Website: ulta-beauty
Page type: delivery-shipping
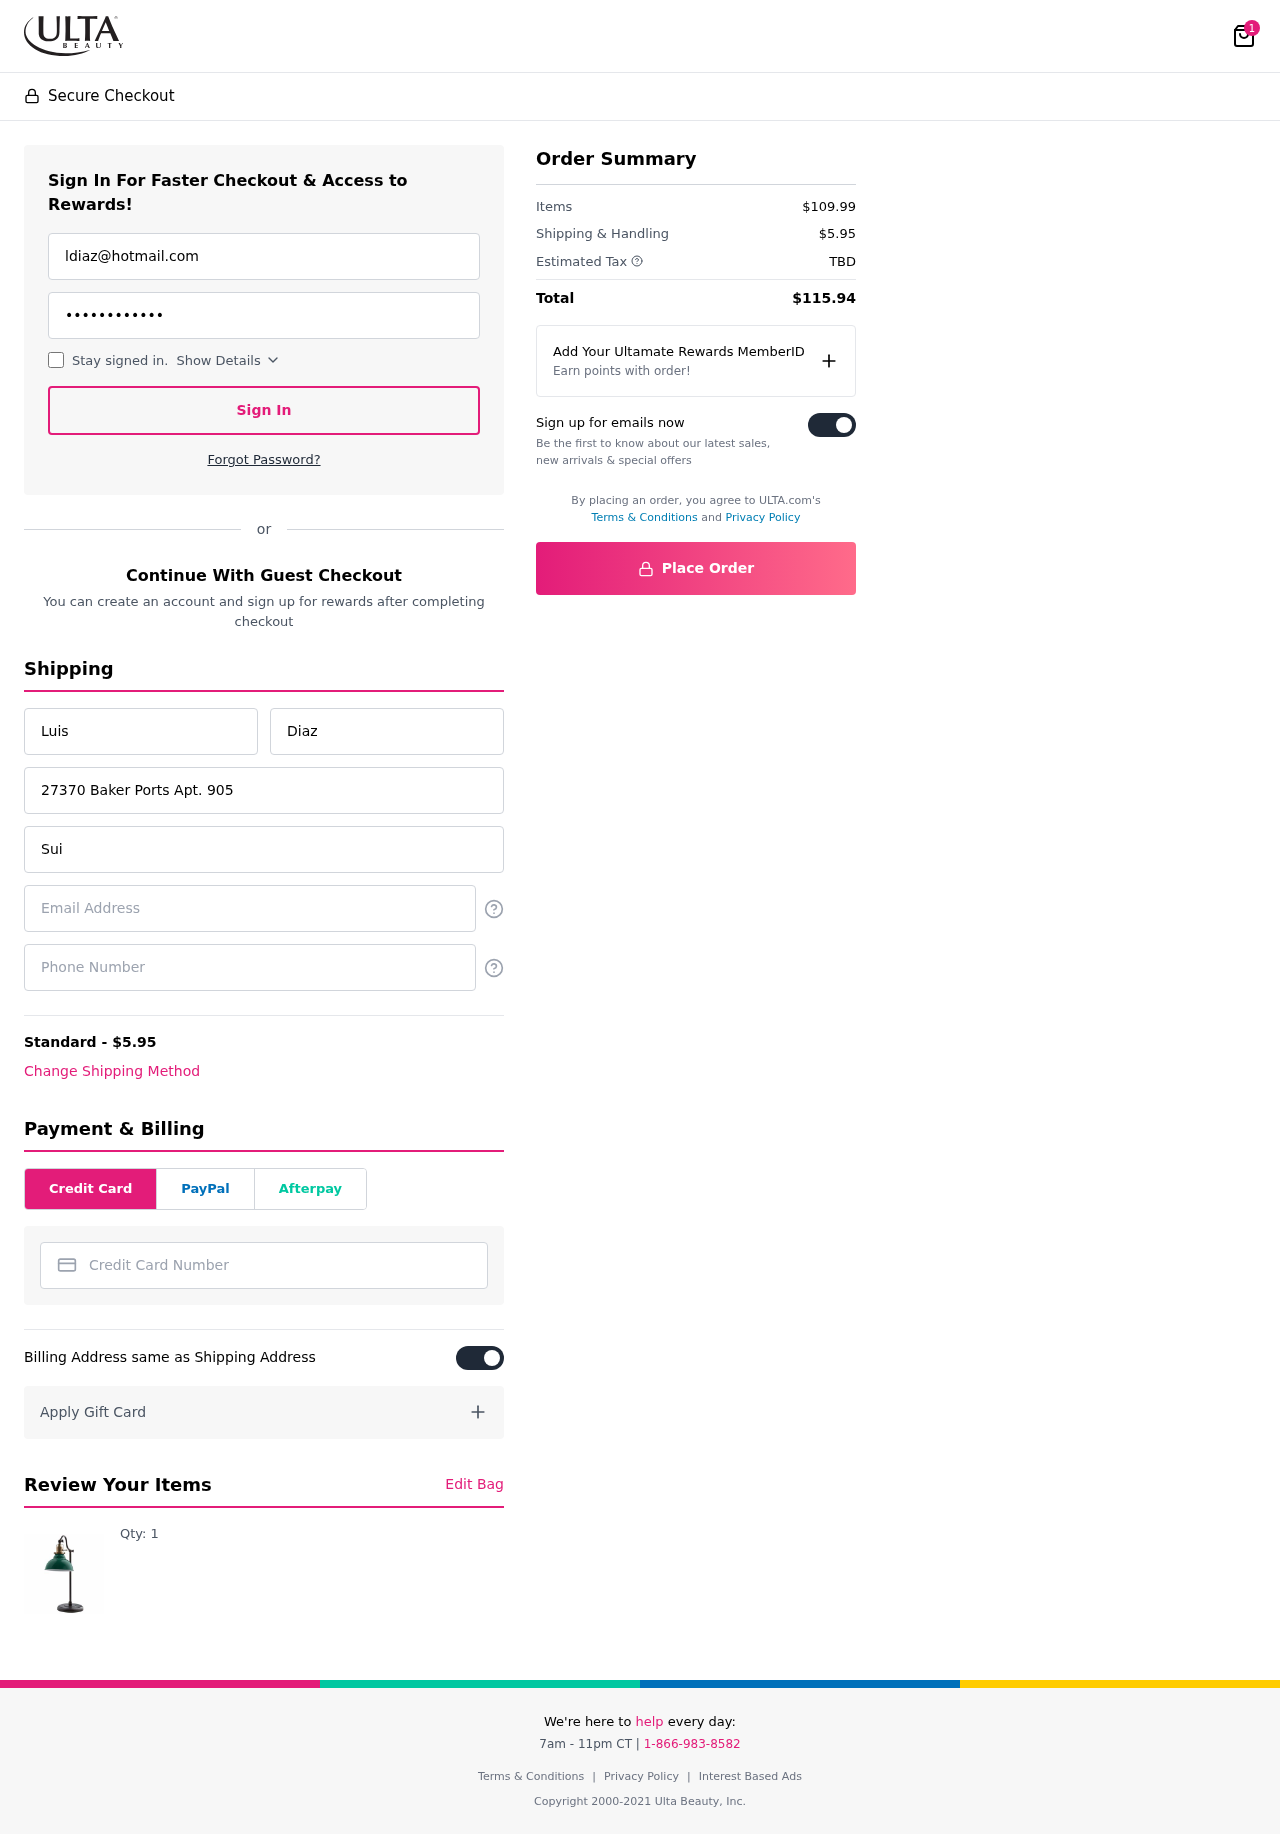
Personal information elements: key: PII_CARD_NUMBER
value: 6592 5163 8252 7907
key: PII_EMAIL
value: ldiaz@hotmail.com
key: PII_EMAIL2
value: ldiaz@hotmail.com
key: PII_FIRSTNAME
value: Luis
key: PII_LASTNAME
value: Diaz
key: PII_PHONE
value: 9304767131
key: PII_STREET
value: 27370 Baker Ports Apt. 905
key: PII_STREET2
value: Suite 580
Product elements: key: PRODUCT1_QUANTITY
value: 1
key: PRODUCT1
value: Qty: 1
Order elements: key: ORDER_NUM_ITEMS
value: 1
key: ORDER_SHIPPING_COST
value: $5.95
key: ORDER_SUBTOTAL
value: $109.99
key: ORDER_TAX
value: TBD
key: ORDER_TOTAL
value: $115.94